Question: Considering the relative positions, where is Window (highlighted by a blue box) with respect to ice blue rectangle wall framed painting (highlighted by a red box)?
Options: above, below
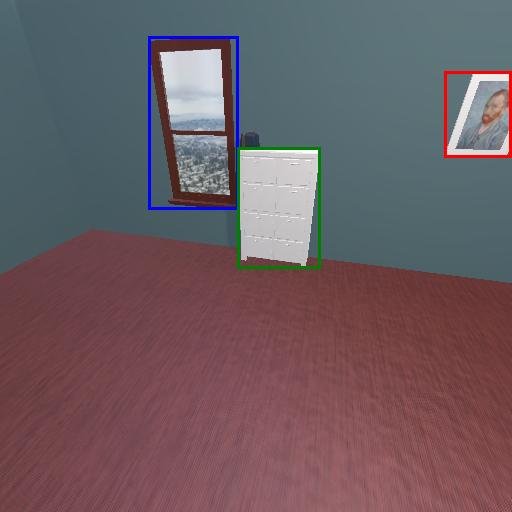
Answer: above